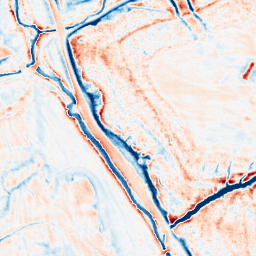
Category: edge_preserving
Decomposition family: anisotropic_diffusion
Decomposition parameters: iterations: 50
kappa: 10
gamma: 0.15
Upsampling method: sinc_blackman
Upsampling parameters: scale: 4
kernel_size: 8
Upsampling scale: 4